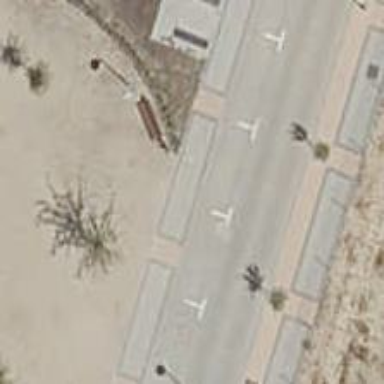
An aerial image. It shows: Bench.